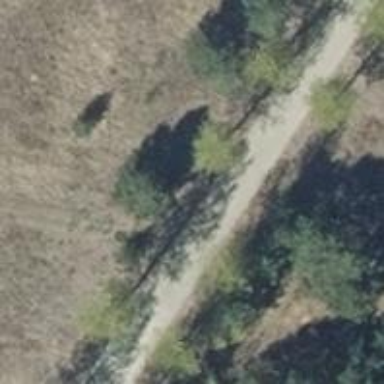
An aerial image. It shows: Concrete driveway designated as service road.